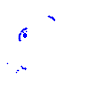
Particle: proton